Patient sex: F
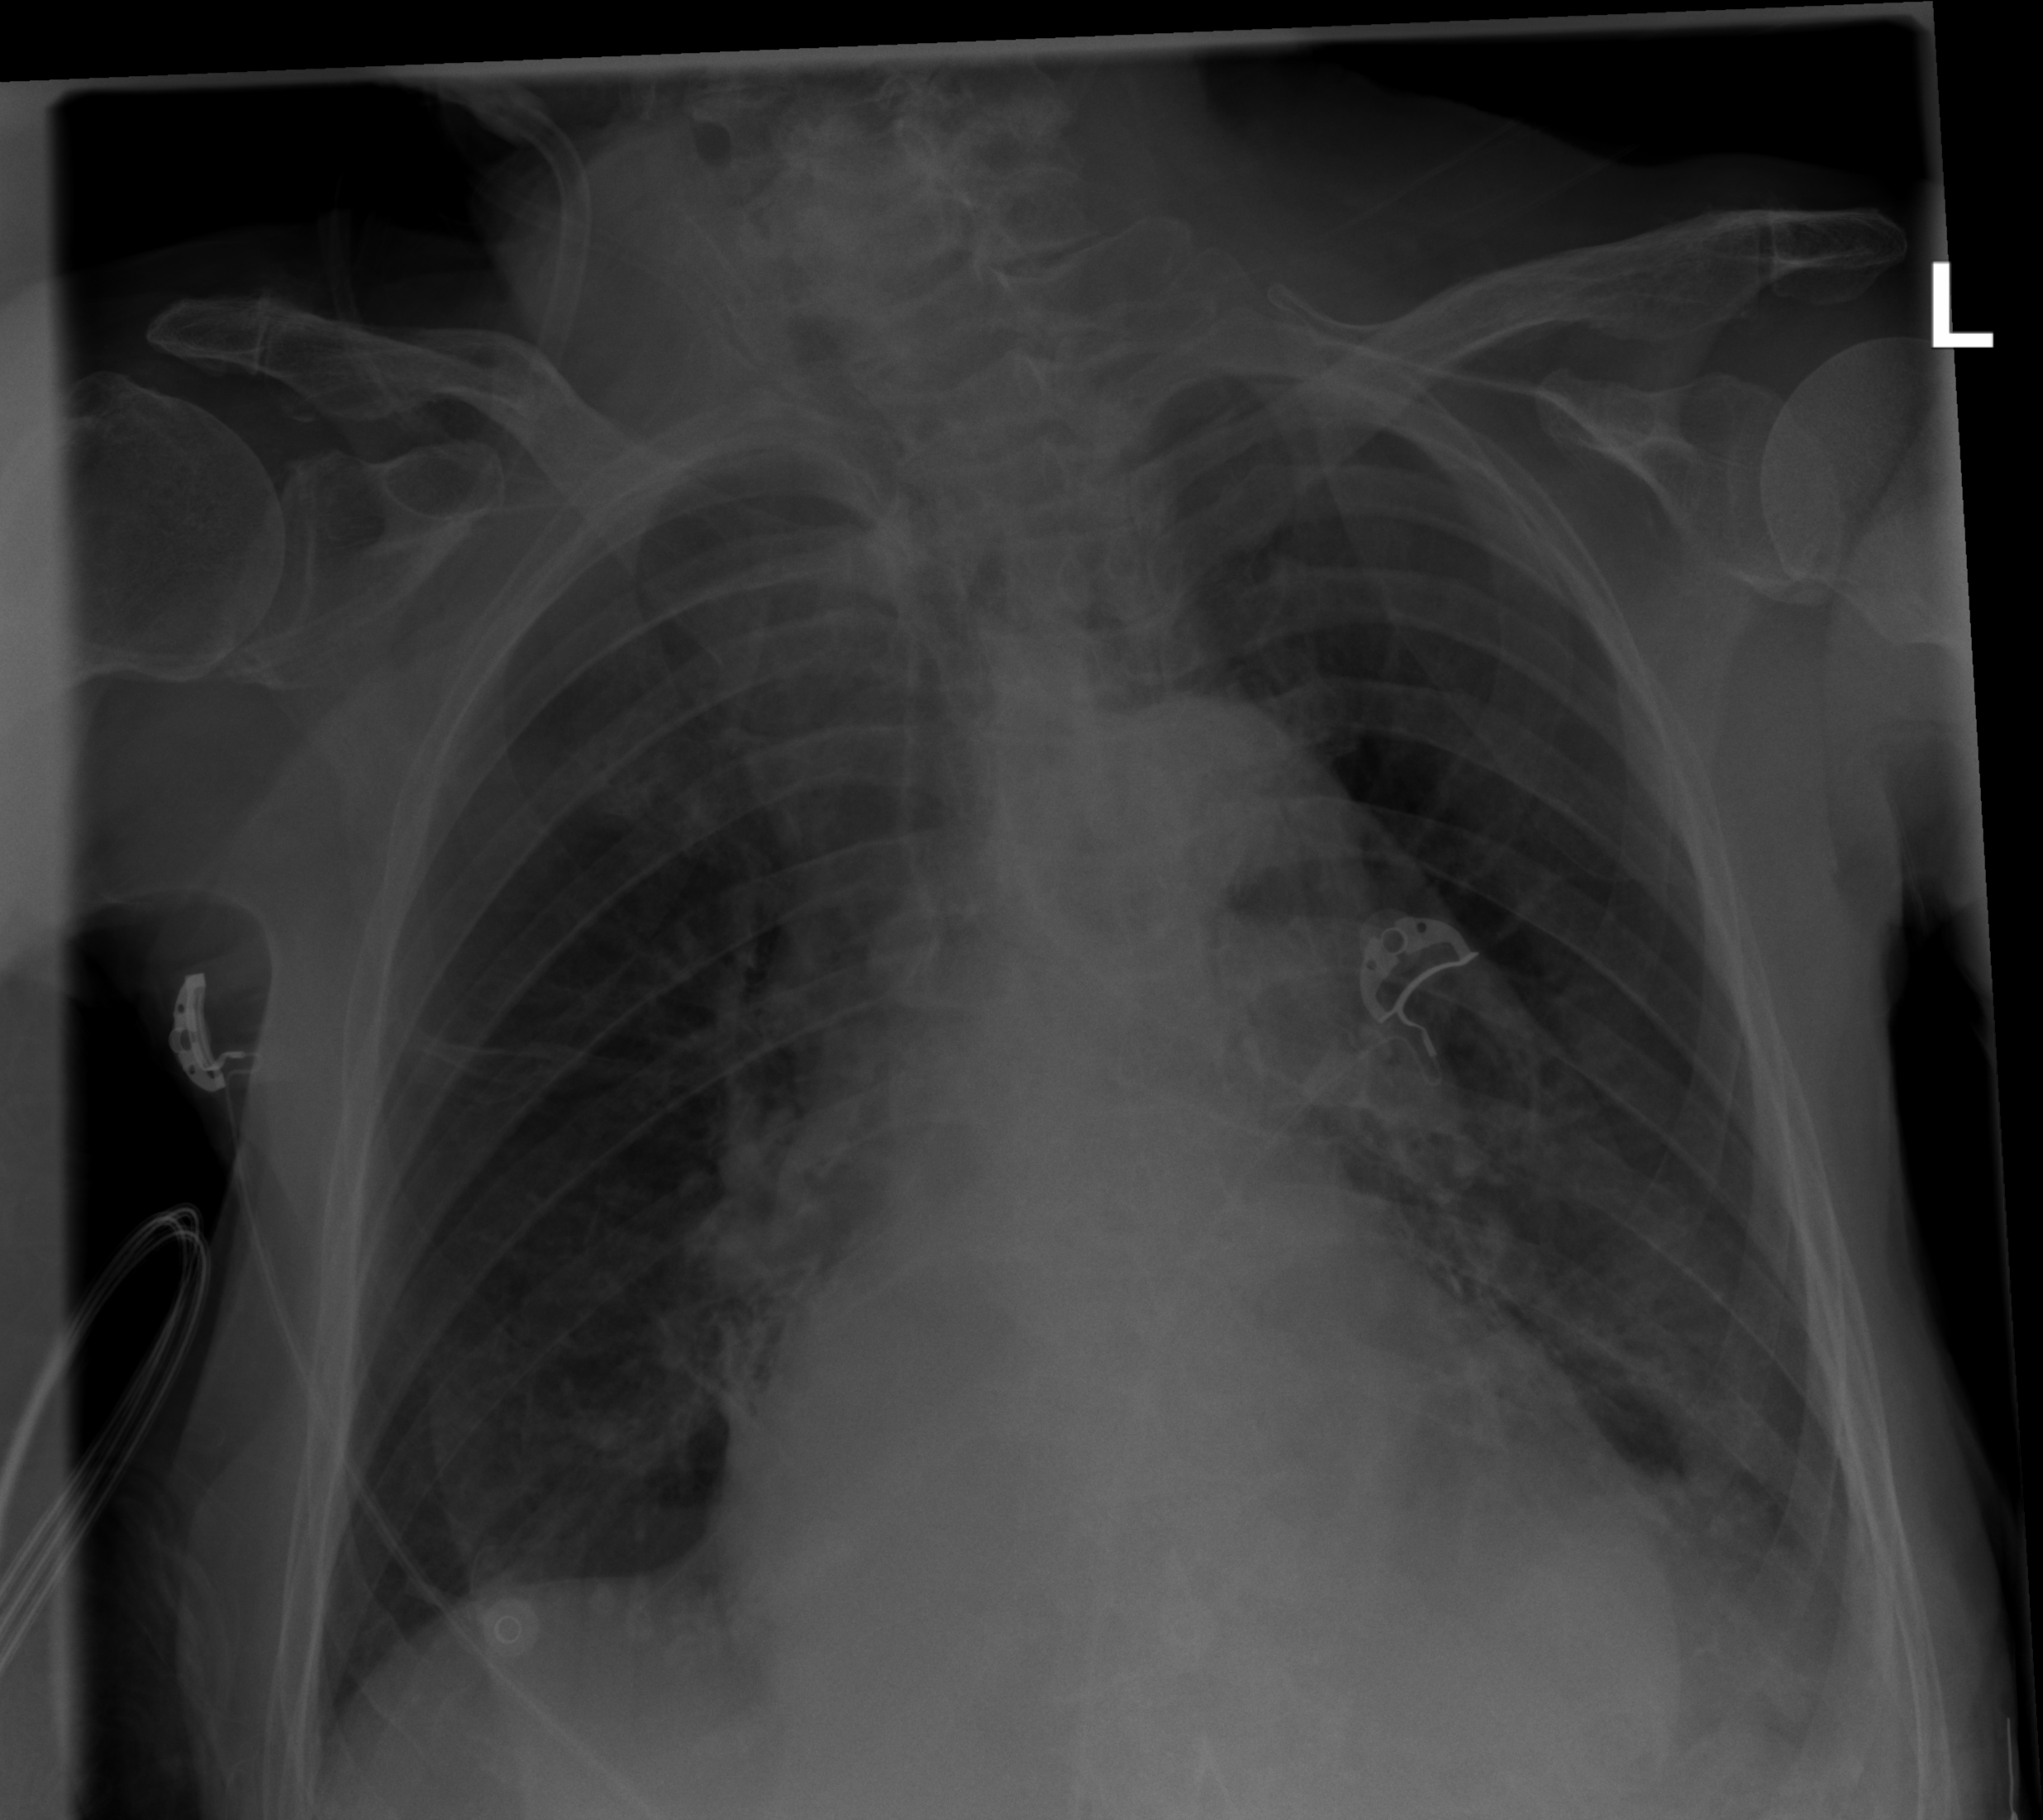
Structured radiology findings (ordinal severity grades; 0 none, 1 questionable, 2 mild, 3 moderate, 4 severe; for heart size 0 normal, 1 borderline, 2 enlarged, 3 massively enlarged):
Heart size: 2
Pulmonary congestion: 0
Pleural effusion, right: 0
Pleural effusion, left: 2
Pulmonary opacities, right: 0
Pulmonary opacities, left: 2
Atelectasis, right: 0
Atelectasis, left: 2